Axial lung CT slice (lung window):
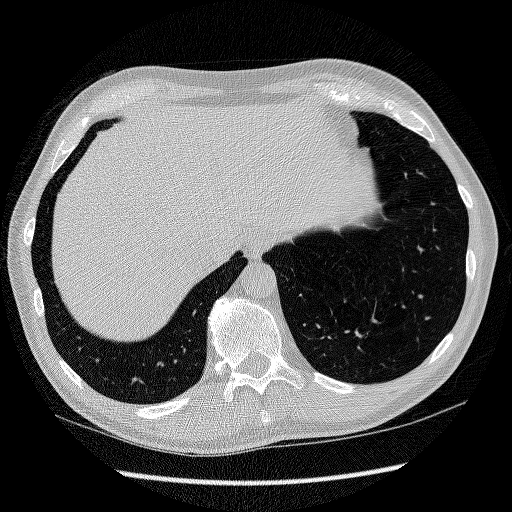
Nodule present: no